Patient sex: F
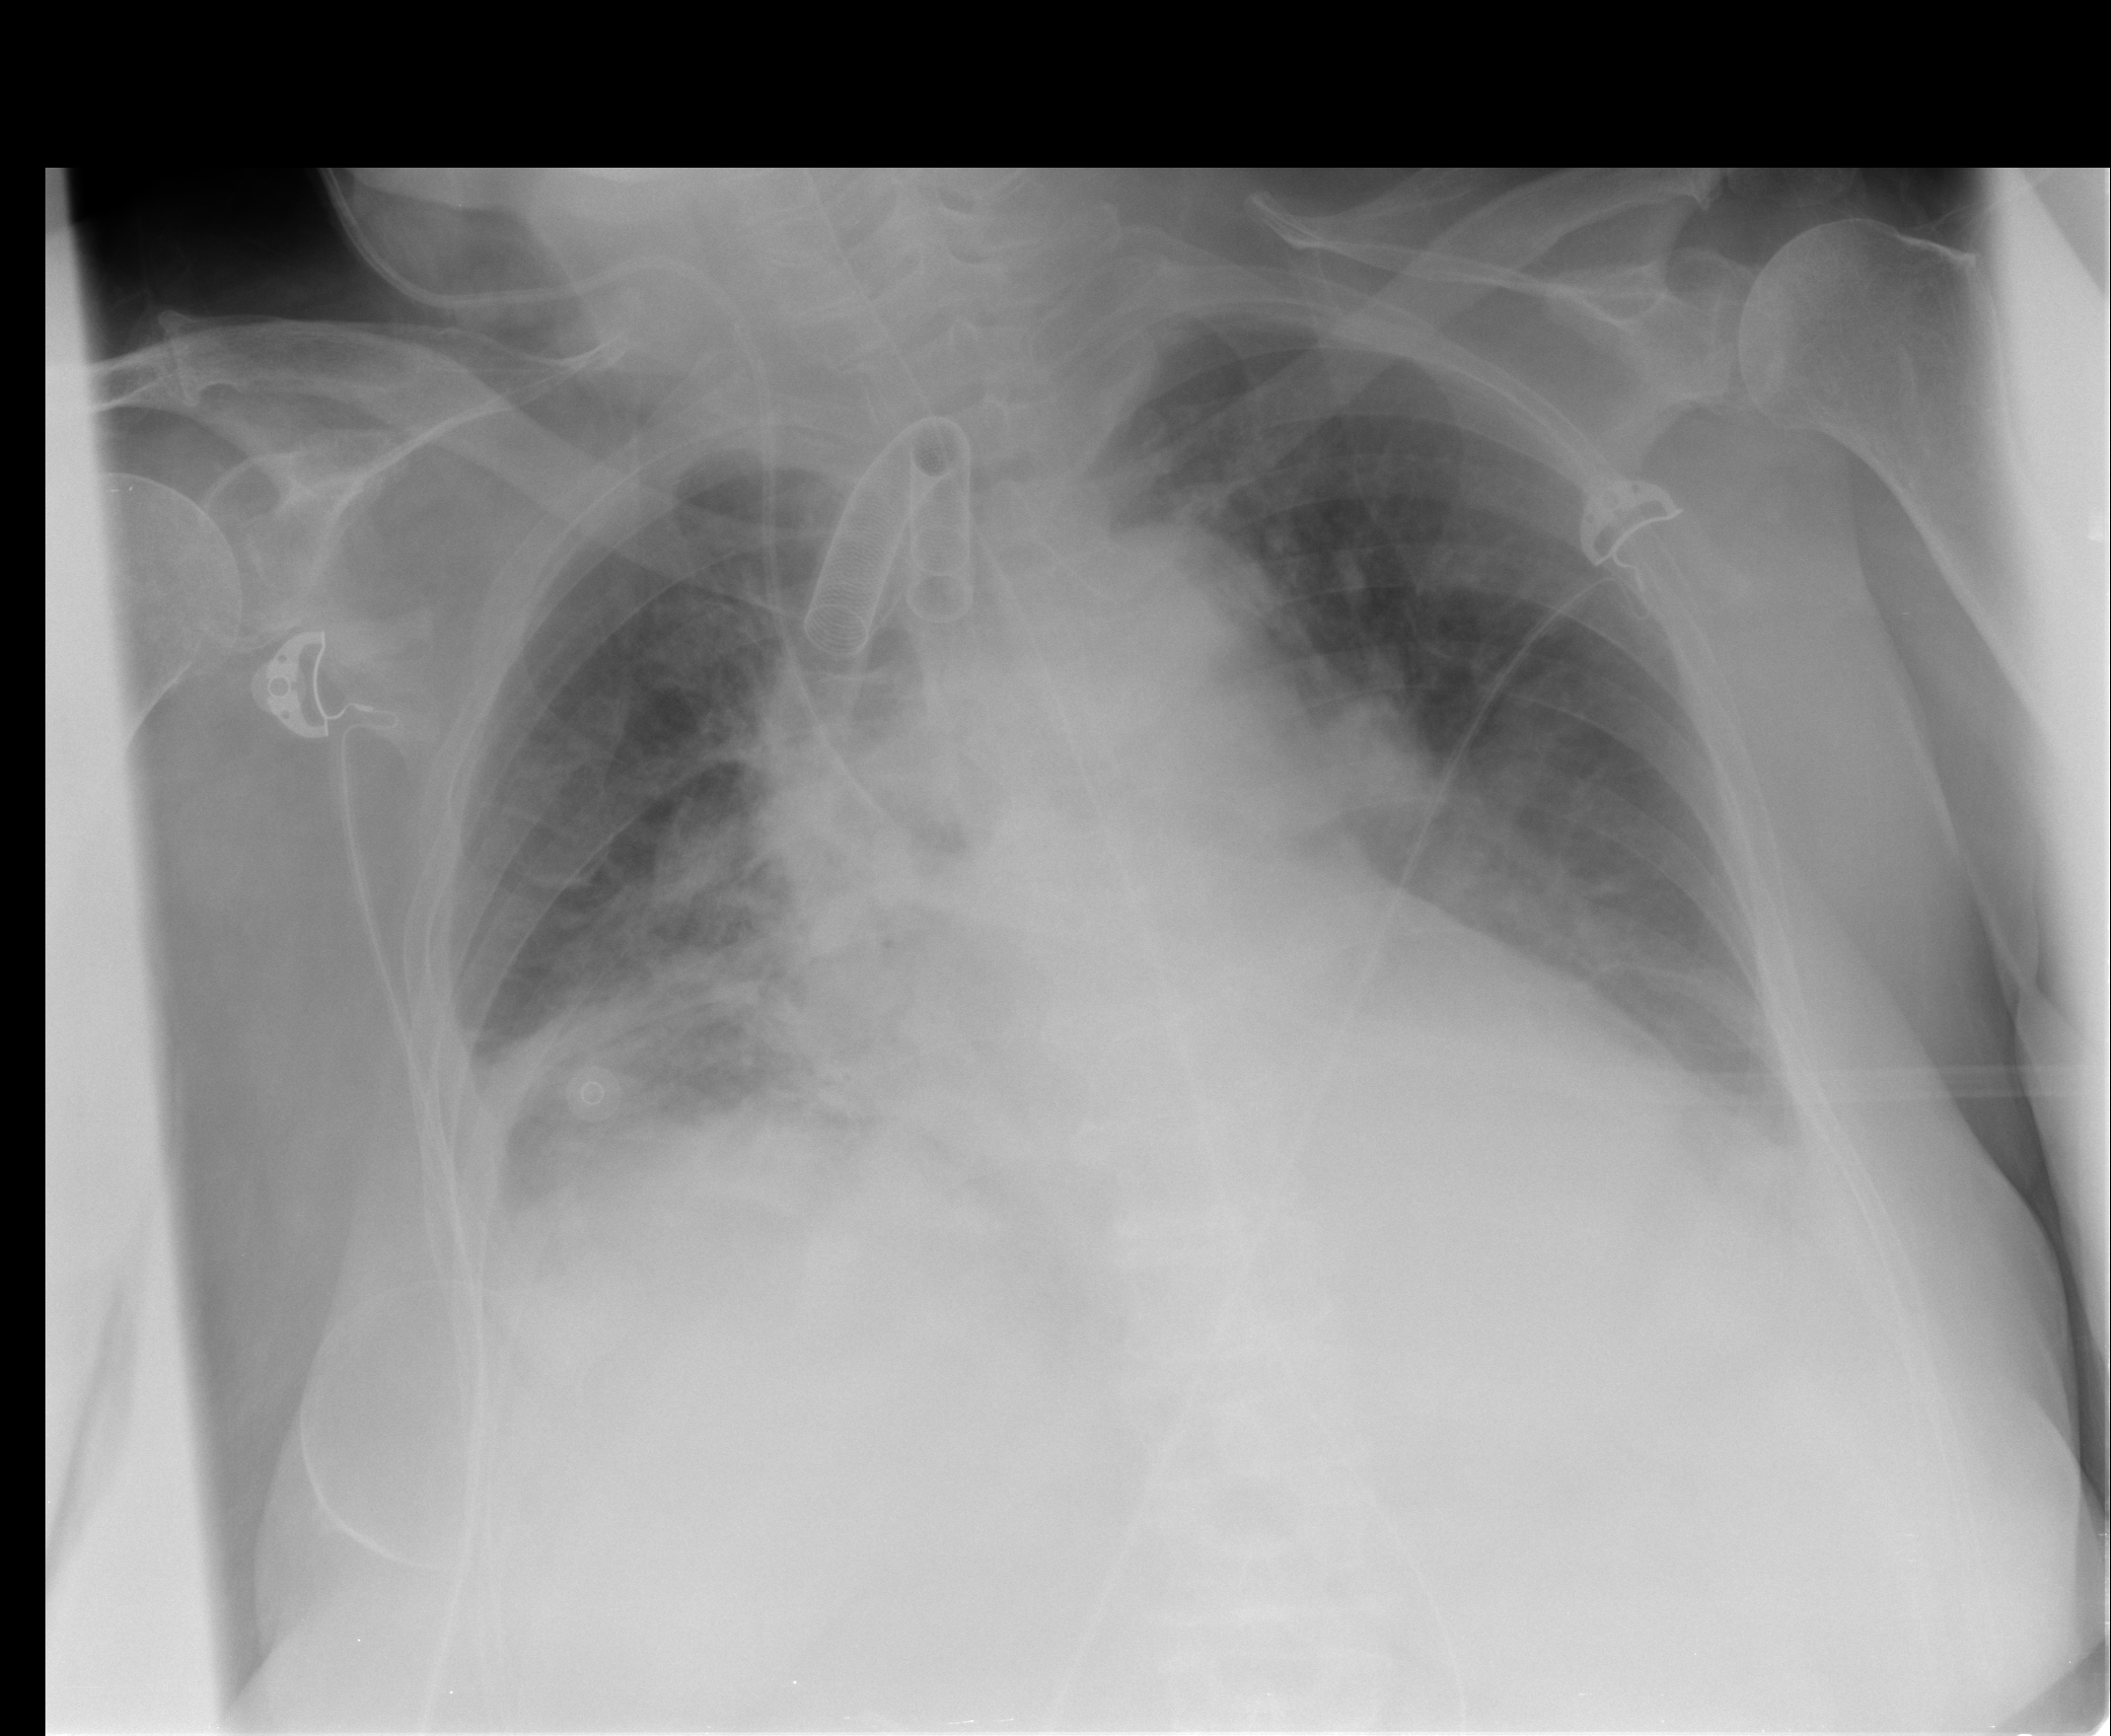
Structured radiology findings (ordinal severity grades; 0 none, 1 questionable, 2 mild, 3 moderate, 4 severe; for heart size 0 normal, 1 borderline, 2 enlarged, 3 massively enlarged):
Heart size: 2
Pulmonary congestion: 3
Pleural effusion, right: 2
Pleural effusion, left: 2
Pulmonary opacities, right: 1
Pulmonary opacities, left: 0
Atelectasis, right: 2
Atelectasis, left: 0